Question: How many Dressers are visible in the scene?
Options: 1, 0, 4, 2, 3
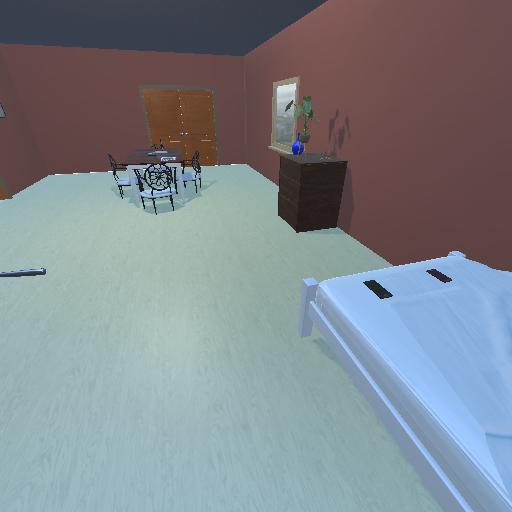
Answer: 1